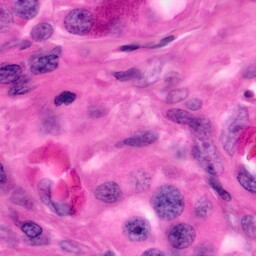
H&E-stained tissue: Pancreatic